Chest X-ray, PA view. Patient: 59 years old, sex M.
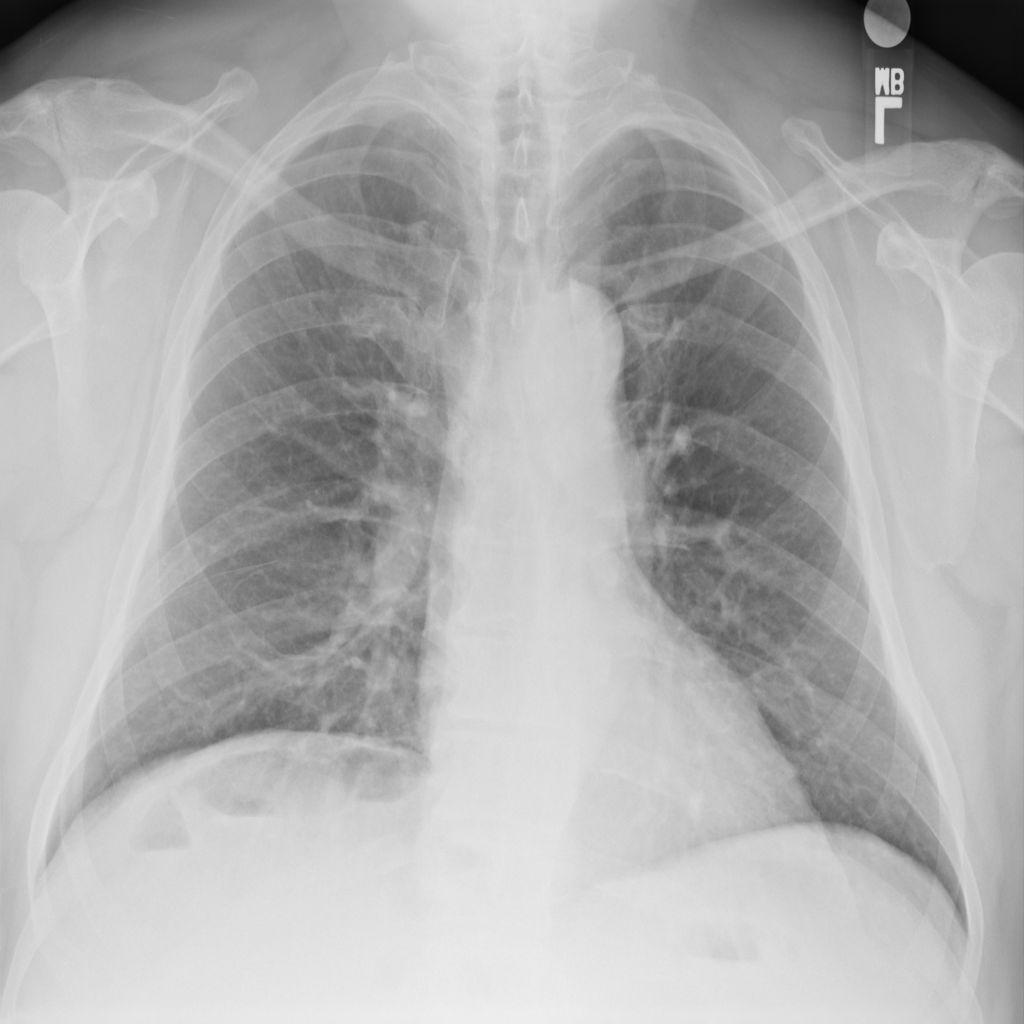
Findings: No Finding